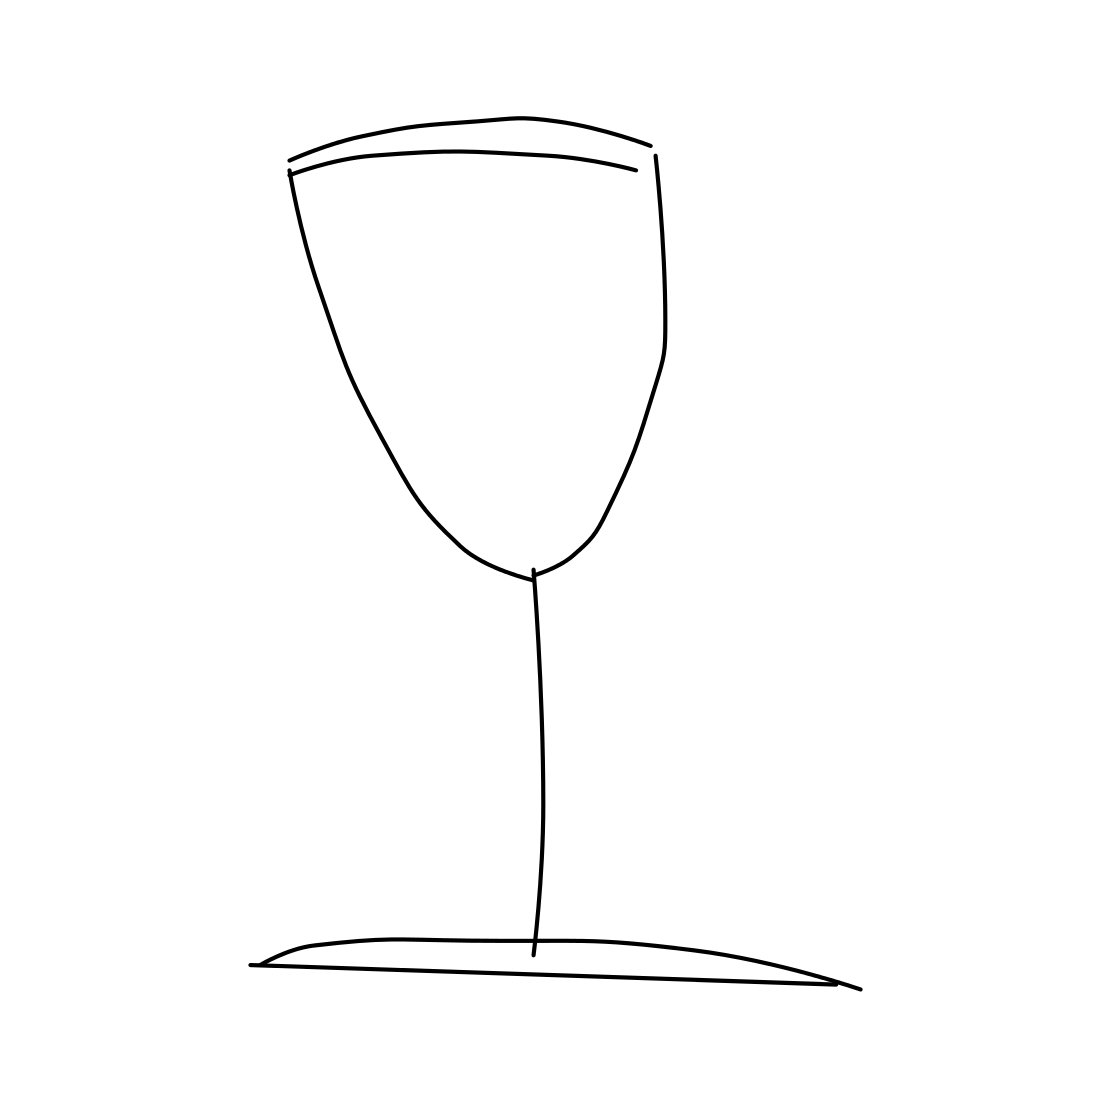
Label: wineglass